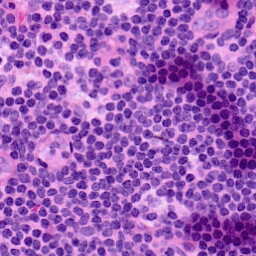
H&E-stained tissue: LymphNode